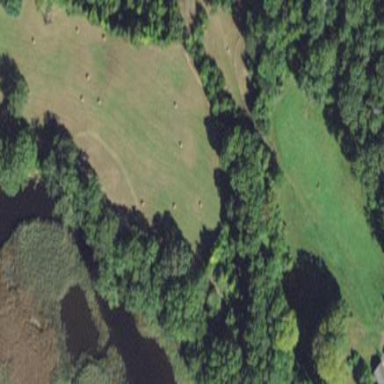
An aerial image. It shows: Meadow described as natural area or hay field.